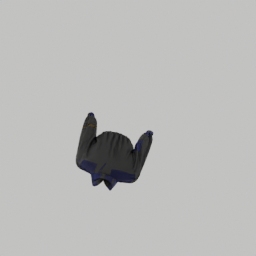
Label: people